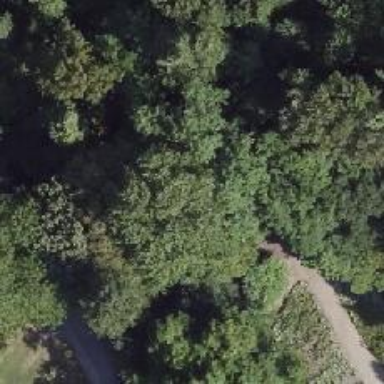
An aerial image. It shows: Broadleaved deciduous tree located in park.